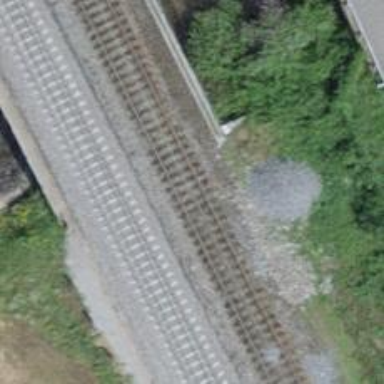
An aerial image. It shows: Single-track railway bridge with contact lines for electrification.